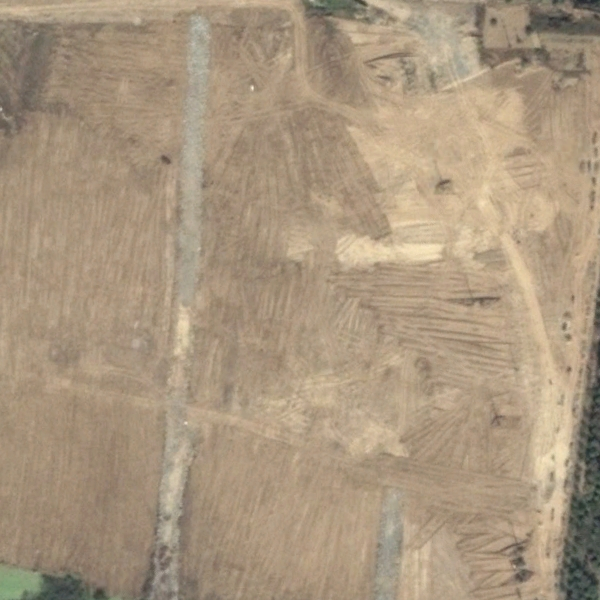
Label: BareLand